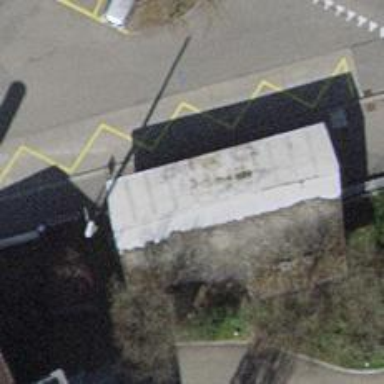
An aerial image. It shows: Kiosk shop.